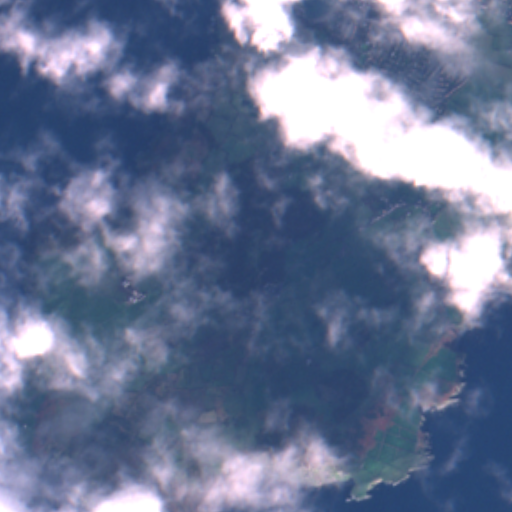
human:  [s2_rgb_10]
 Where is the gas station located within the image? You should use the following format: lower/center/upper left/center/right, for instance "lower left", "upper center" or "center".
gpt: The gas station is located in the upper right of the image.
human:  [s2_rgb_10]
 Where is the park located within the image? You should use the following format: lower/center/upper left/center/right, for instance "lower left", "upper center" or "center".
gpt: The park is located in the upper right of the image.
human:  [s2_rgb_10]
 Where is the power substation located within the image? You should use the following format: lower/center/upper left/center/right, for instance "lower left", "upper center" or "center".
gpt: The power substation is located in the upper right of the image.
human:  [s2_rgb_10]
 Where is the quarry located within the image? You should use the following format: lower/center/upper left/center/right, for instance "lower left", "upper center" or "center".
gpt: The quarry is located in the center of the image.
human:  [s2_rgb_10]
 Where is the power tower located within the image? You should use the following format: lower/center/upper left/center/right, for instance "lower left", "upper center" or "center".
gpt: There is no power tower in the image.